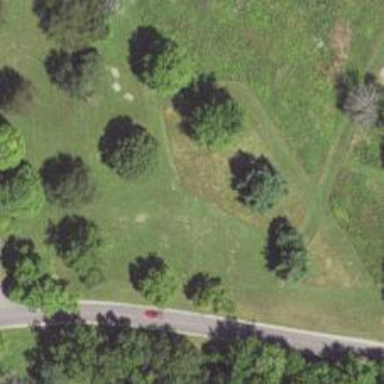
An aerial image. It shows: Disc golf course for leisure activity.